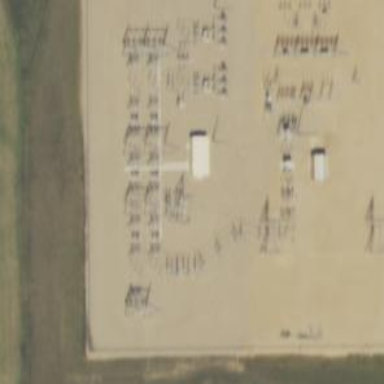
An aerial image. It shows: Switch used for power control.